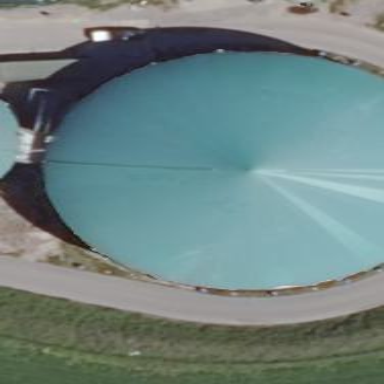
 used as digester with power generator inside."